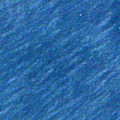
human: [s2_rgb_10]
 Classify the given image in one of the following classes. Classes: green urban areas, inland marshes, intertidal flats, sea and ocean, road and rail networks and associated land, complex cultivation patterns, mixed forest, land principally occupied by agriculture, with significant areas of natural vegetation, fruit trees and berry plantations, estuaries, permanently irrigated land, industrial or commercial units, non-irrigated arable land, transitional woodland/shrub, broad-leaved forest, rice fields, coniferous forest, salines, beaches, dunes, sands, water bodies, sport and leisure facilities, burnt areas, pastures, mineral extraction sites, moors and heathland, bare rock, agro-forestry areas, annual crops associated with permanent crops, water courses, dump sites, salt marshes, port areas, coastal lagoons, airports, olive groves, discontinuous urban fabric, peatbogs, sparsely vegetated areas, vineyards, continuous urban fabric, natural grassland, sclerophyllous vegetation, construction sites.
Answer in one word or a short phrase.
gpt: sea and ocean